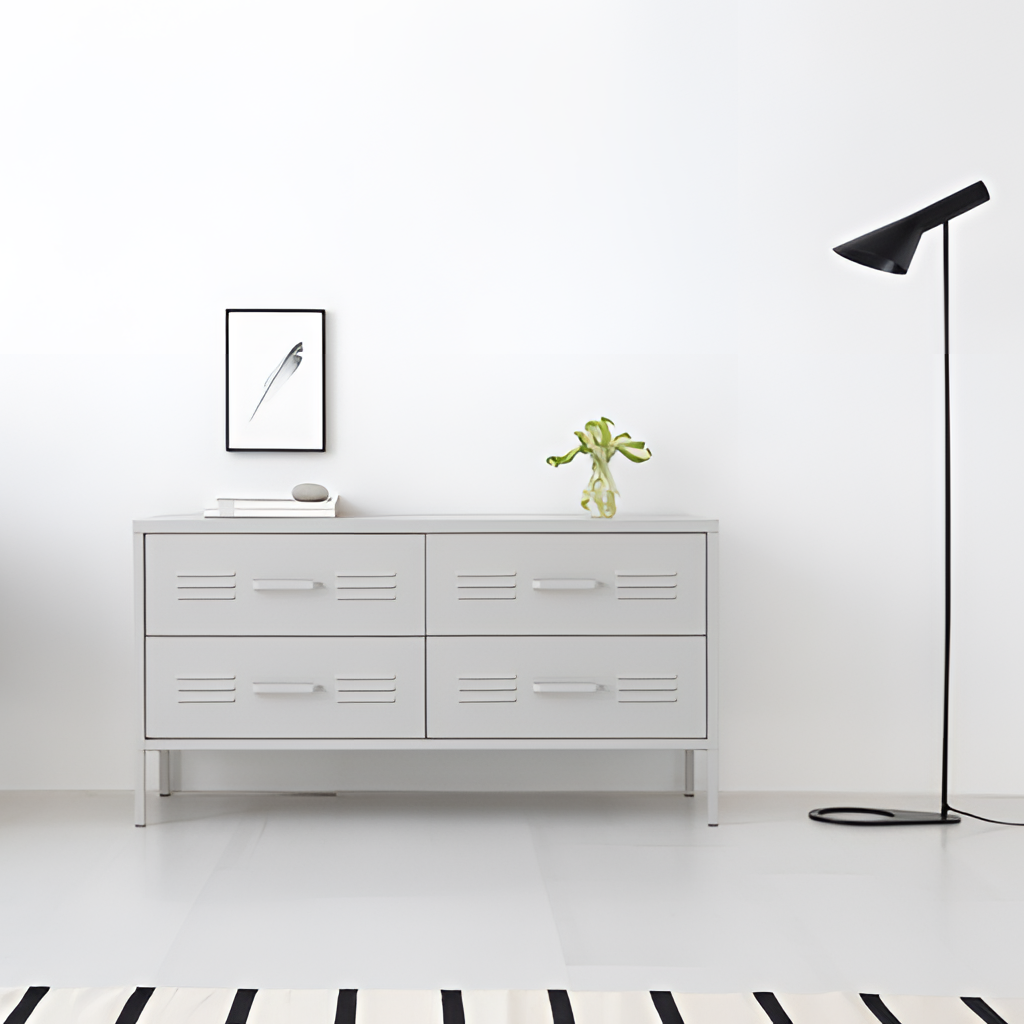
metal dresser, living room, minimalist, white paint wallpaper, with solid pattern, tile flooring, with solid pattern